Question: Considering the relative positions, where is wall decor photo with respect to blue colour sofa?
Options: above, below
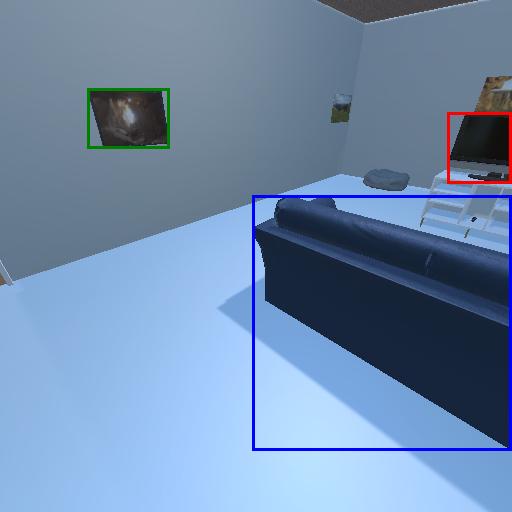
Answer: above